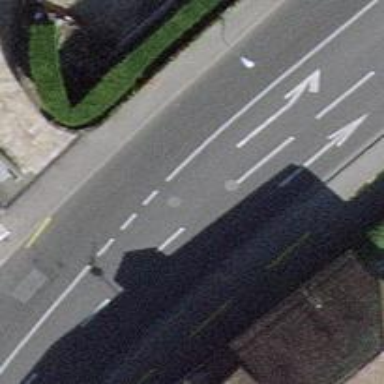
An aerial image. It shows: Tertiary road with cycle track on the left side.